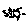
Label: sun